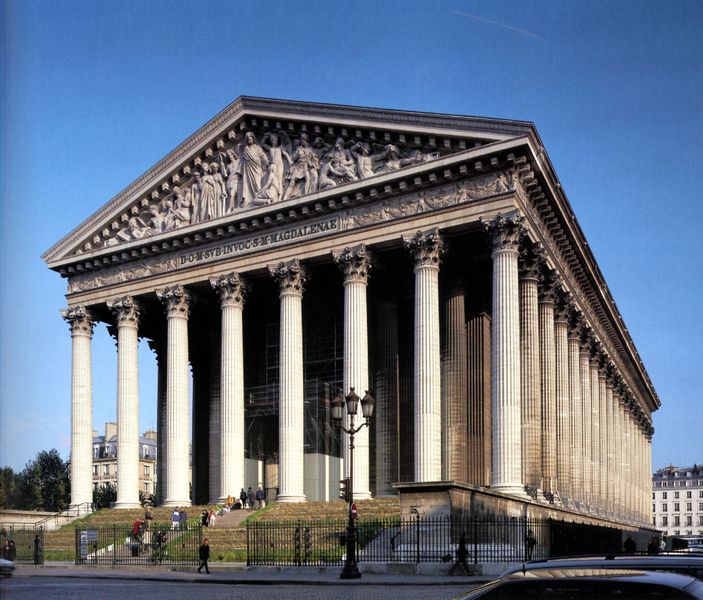
Titel: Église de la Madeleine in Paris
Künstler: Alexandre Vignon
Standort: Paris, St. Madeleine (EU - F - Ile-de-France)
Schlagwörter: paris, säulen, kirche, fassade, fries, tempel, korinthisch, magdalena